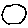
Label: circle